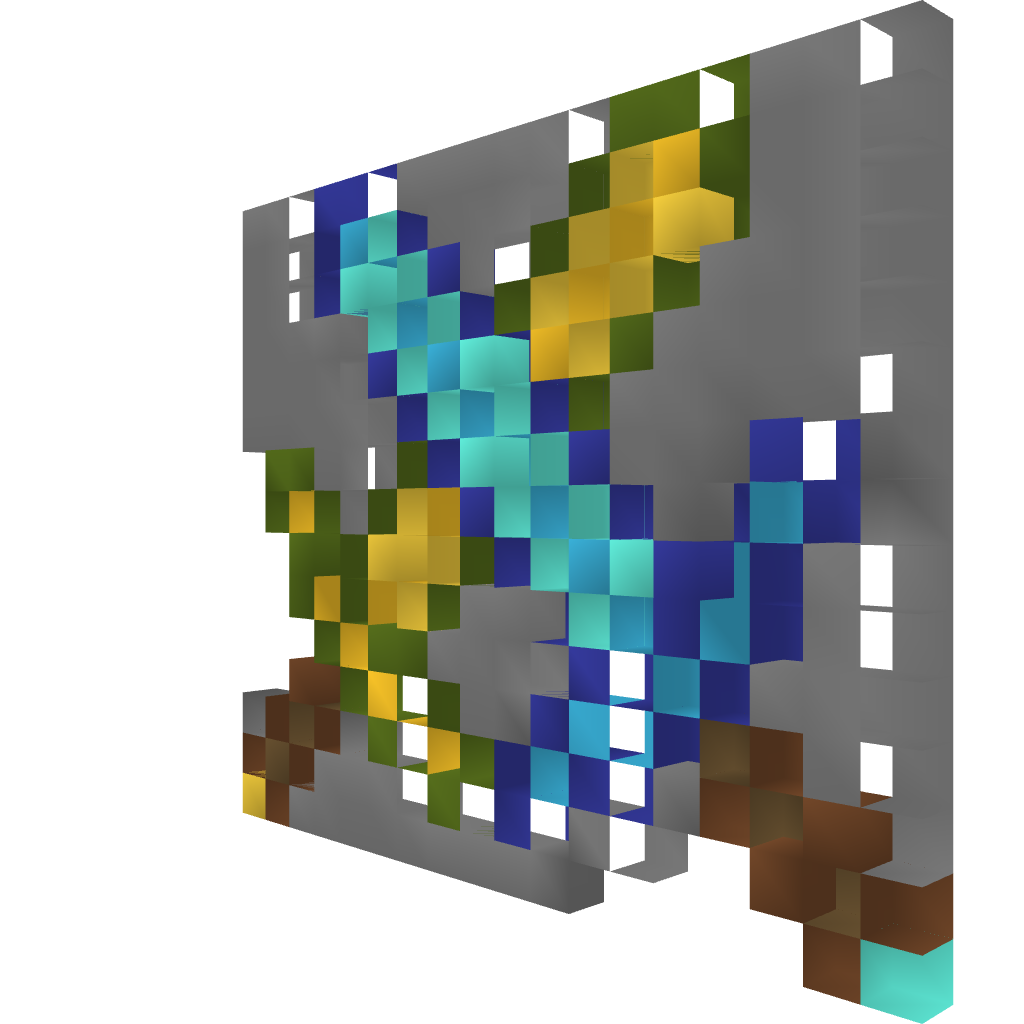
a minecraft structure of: Sword pixel